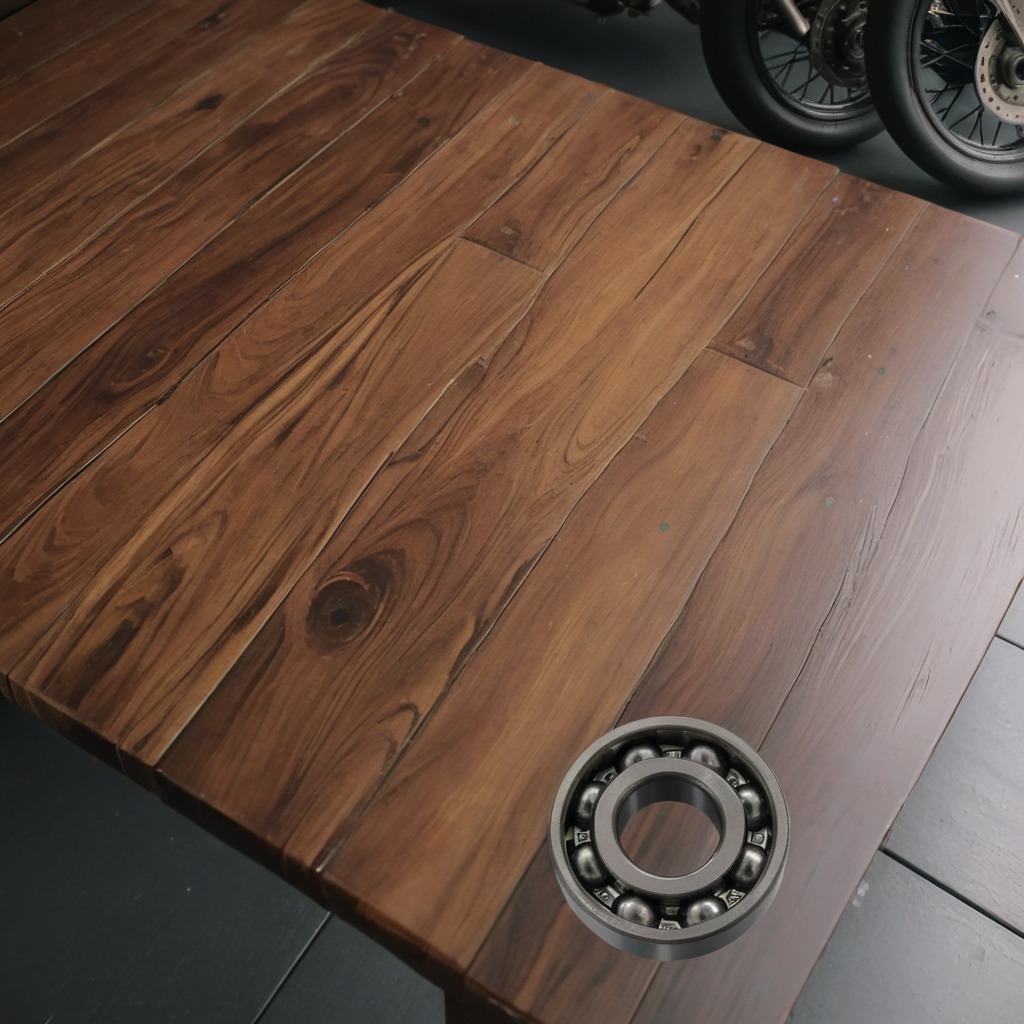
A metal ball bearing is lying on an oil-spilled wooden table in a vintage motorcycle garage.